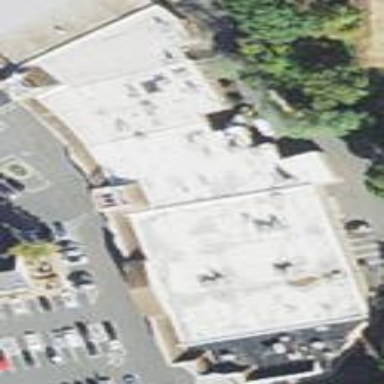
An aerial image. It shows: Retail building.